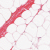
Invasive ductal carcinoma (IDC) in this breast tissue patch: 0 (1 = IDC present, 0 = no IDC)